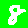
Digit: 8